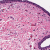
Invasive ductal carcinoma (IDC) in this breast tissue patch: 0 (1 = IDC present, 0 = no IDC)